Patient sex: M
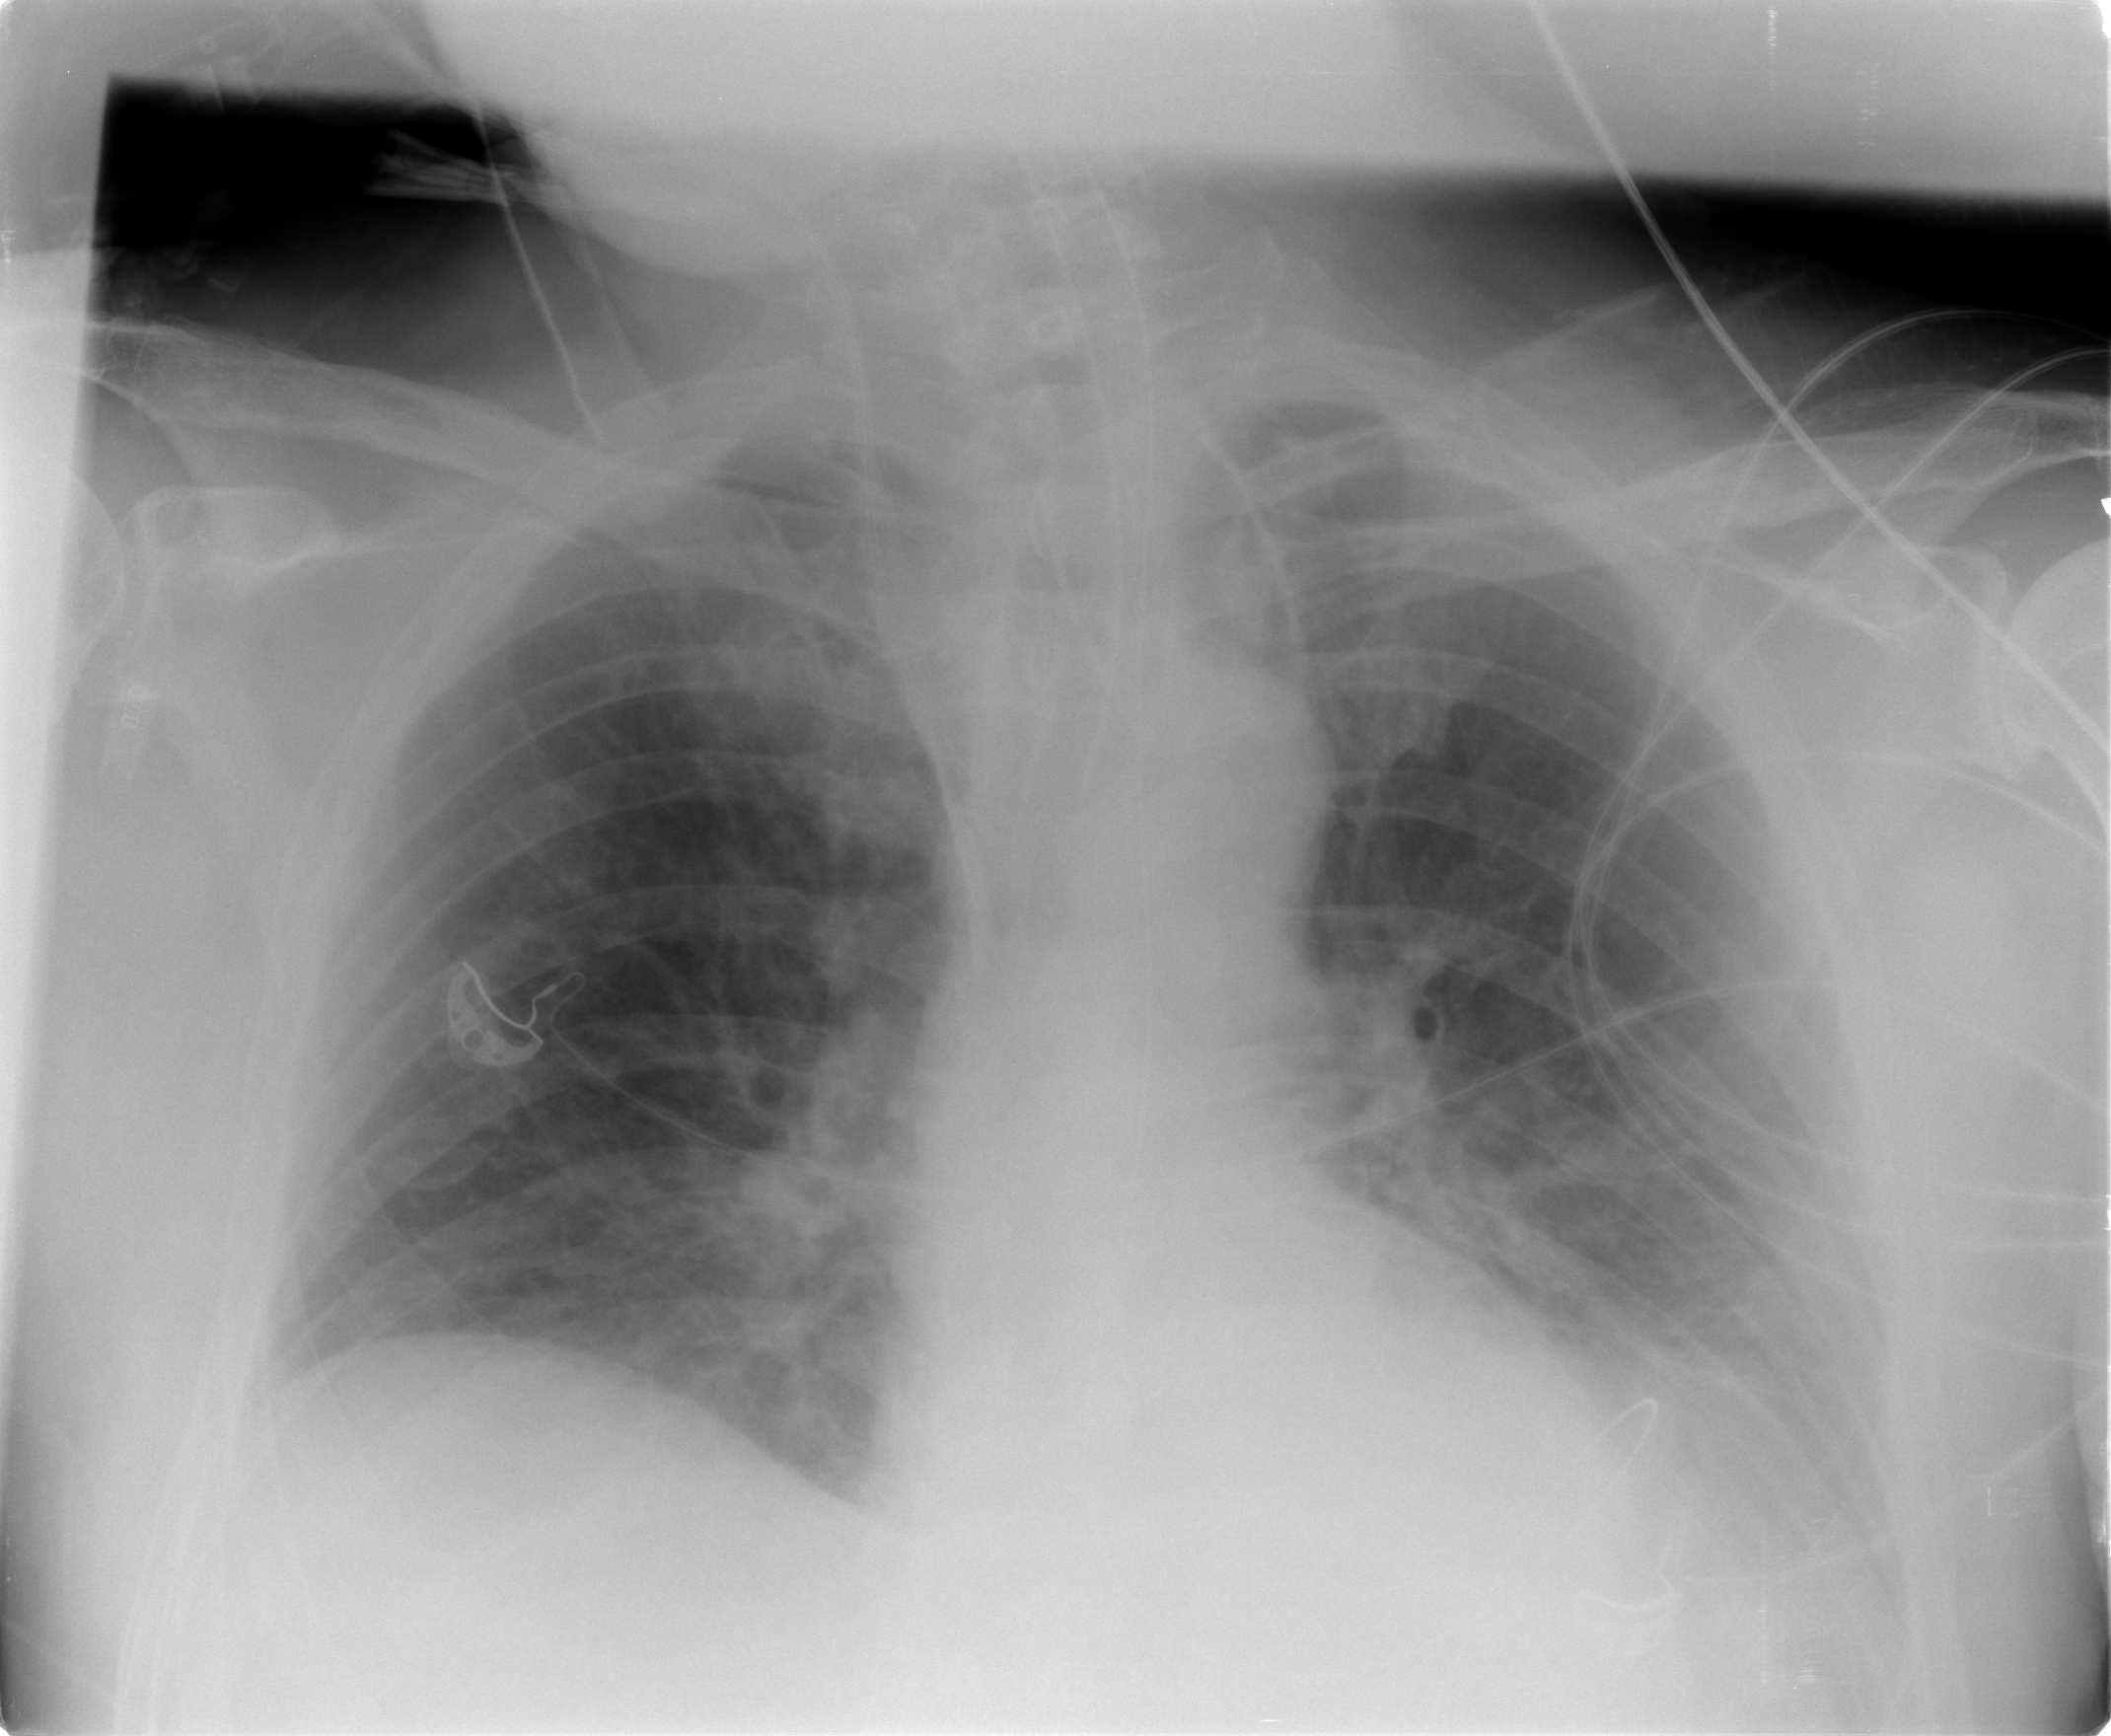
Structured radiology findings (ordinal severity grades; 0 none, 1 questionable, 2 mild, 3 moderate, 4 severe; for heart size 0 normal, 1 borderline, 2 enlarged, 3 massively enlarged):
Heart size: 0
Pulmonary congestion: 0
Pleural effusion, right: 0
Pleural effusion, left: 2
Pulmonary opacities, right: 0
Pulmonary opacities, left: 0
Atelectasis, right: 2
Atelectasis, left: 2